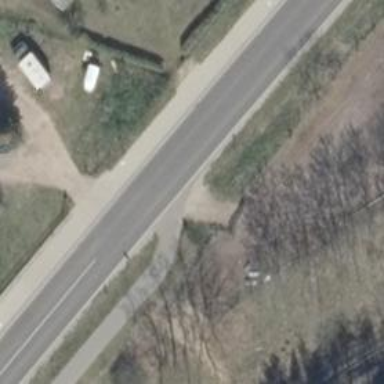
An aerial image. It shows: Asphalt cycleway.